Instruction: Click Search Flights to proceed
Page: home
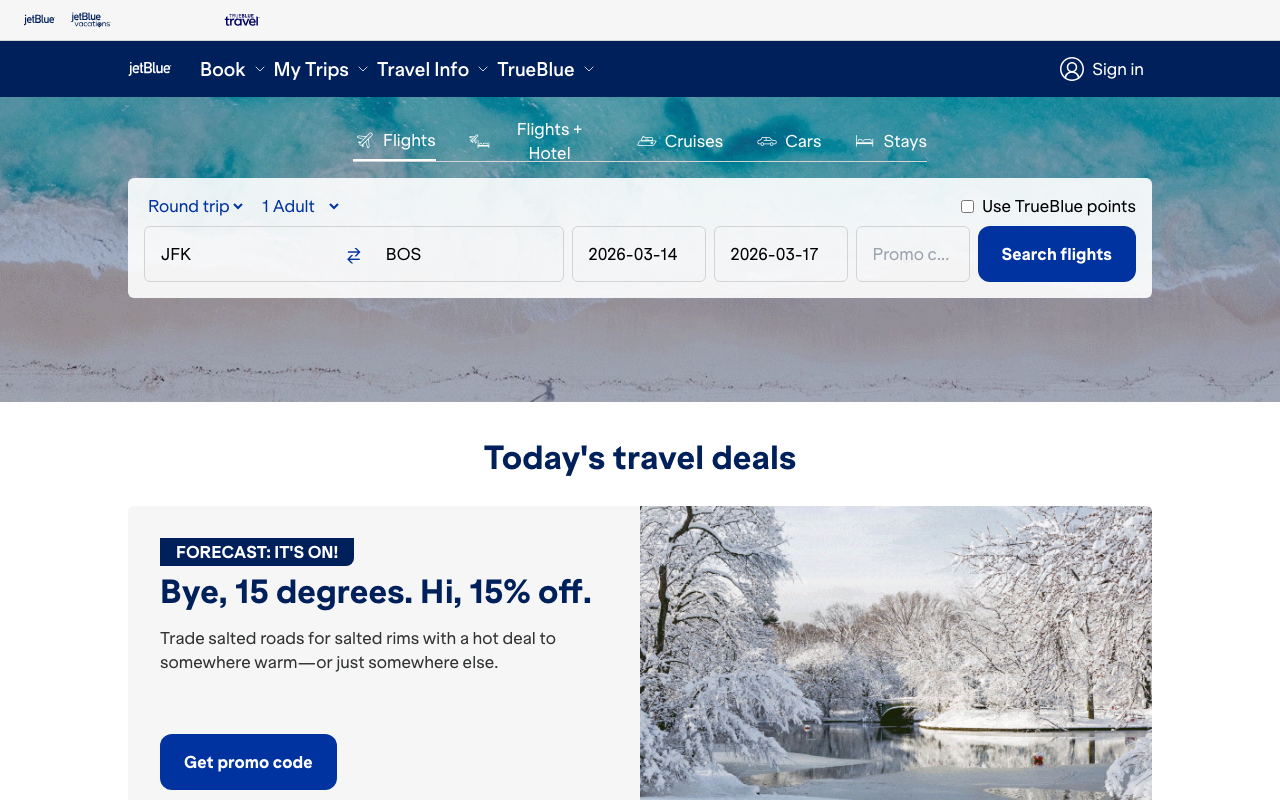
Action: click